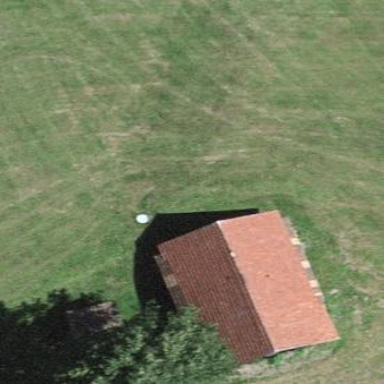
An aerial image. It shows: Cabin is depicted in the image.